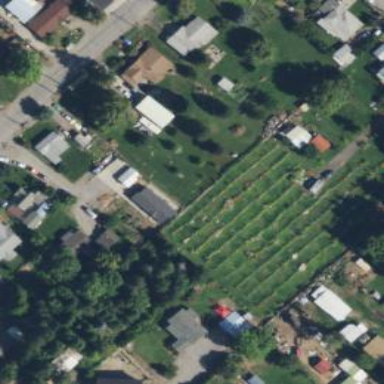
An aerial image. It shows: Orchard.